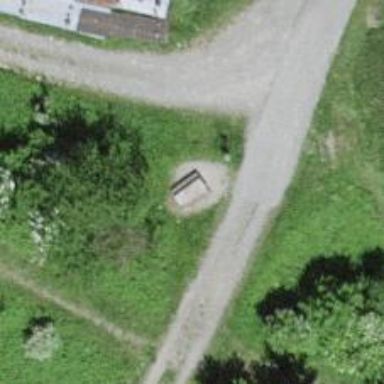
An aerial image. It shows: Picnic table located in leisure land area.